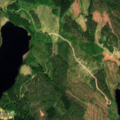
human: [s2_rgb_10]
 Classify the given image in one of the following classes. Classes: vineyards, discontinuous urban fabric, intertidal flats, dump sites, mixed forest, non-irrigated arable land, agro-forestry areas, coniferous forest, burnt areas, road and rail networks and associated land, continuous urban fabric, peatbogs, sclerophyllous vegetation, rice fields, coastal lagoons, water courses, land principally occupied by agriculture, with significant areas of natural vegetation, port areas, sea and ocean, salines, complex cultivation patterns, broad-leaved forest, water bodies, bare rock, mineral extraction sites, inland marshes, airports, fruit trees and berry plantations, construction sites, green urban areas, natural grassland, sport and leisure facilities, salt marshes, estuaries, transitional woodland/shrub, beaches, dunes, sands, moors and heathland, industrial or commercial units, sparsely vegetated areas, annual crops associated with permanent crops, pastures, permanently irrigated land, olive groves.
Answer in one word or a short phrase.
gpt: coniferous forest, mixed forest, water bodies